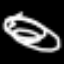
Label: frog